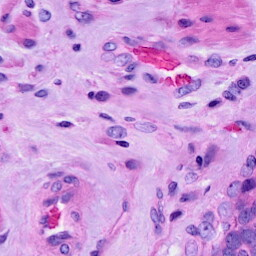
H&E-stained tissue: Ovarian